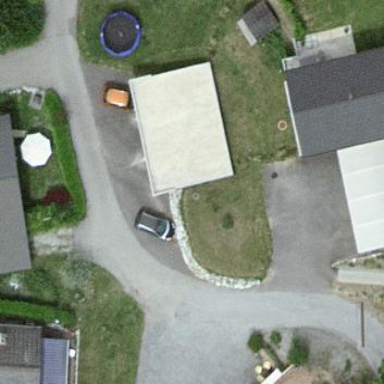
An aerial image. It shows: Garage.